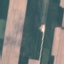
Label: AnnualCrop